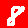
Digit: 8